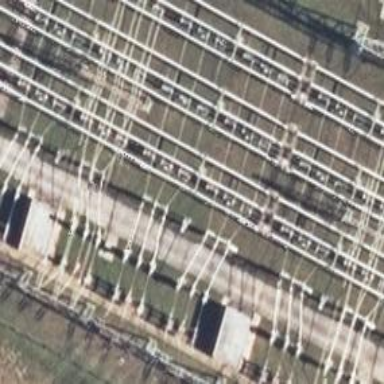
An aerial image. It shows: Power line with three cables in bay configuration.